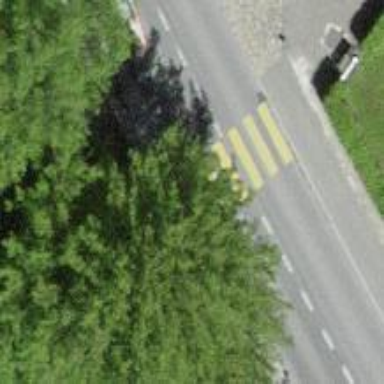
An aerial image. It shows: Zebra crossing on the road.